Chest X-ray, PA view. Patient: 55 years old, sex M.
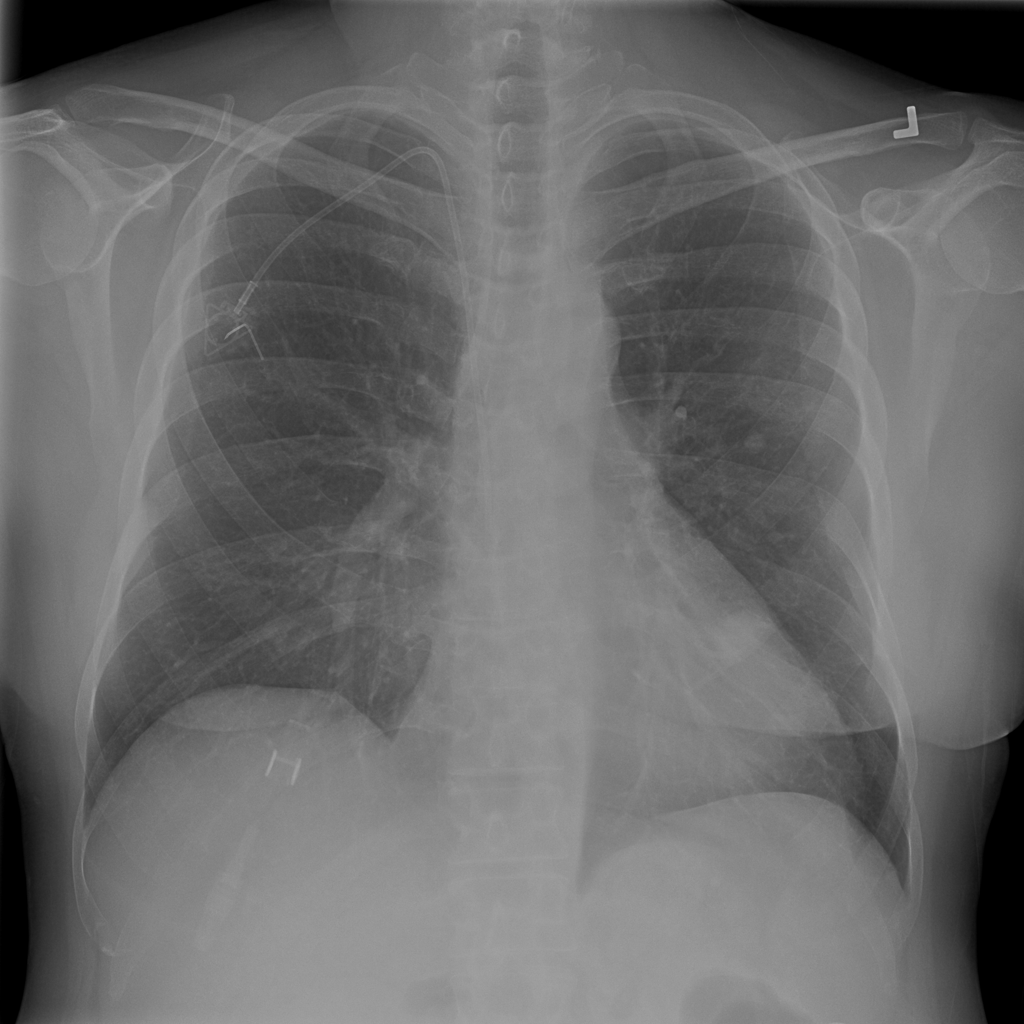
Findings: No Finding